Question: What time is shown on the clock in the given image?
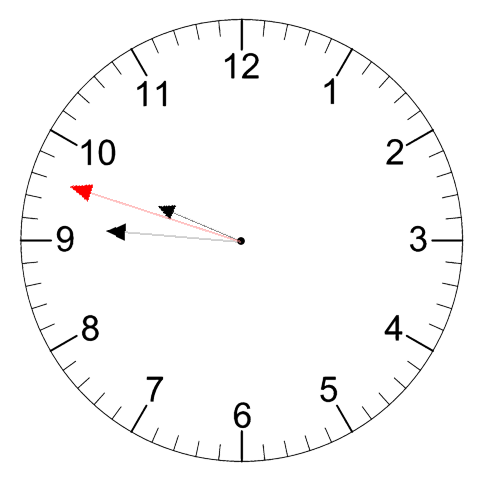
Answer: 09:45:48